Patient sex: M
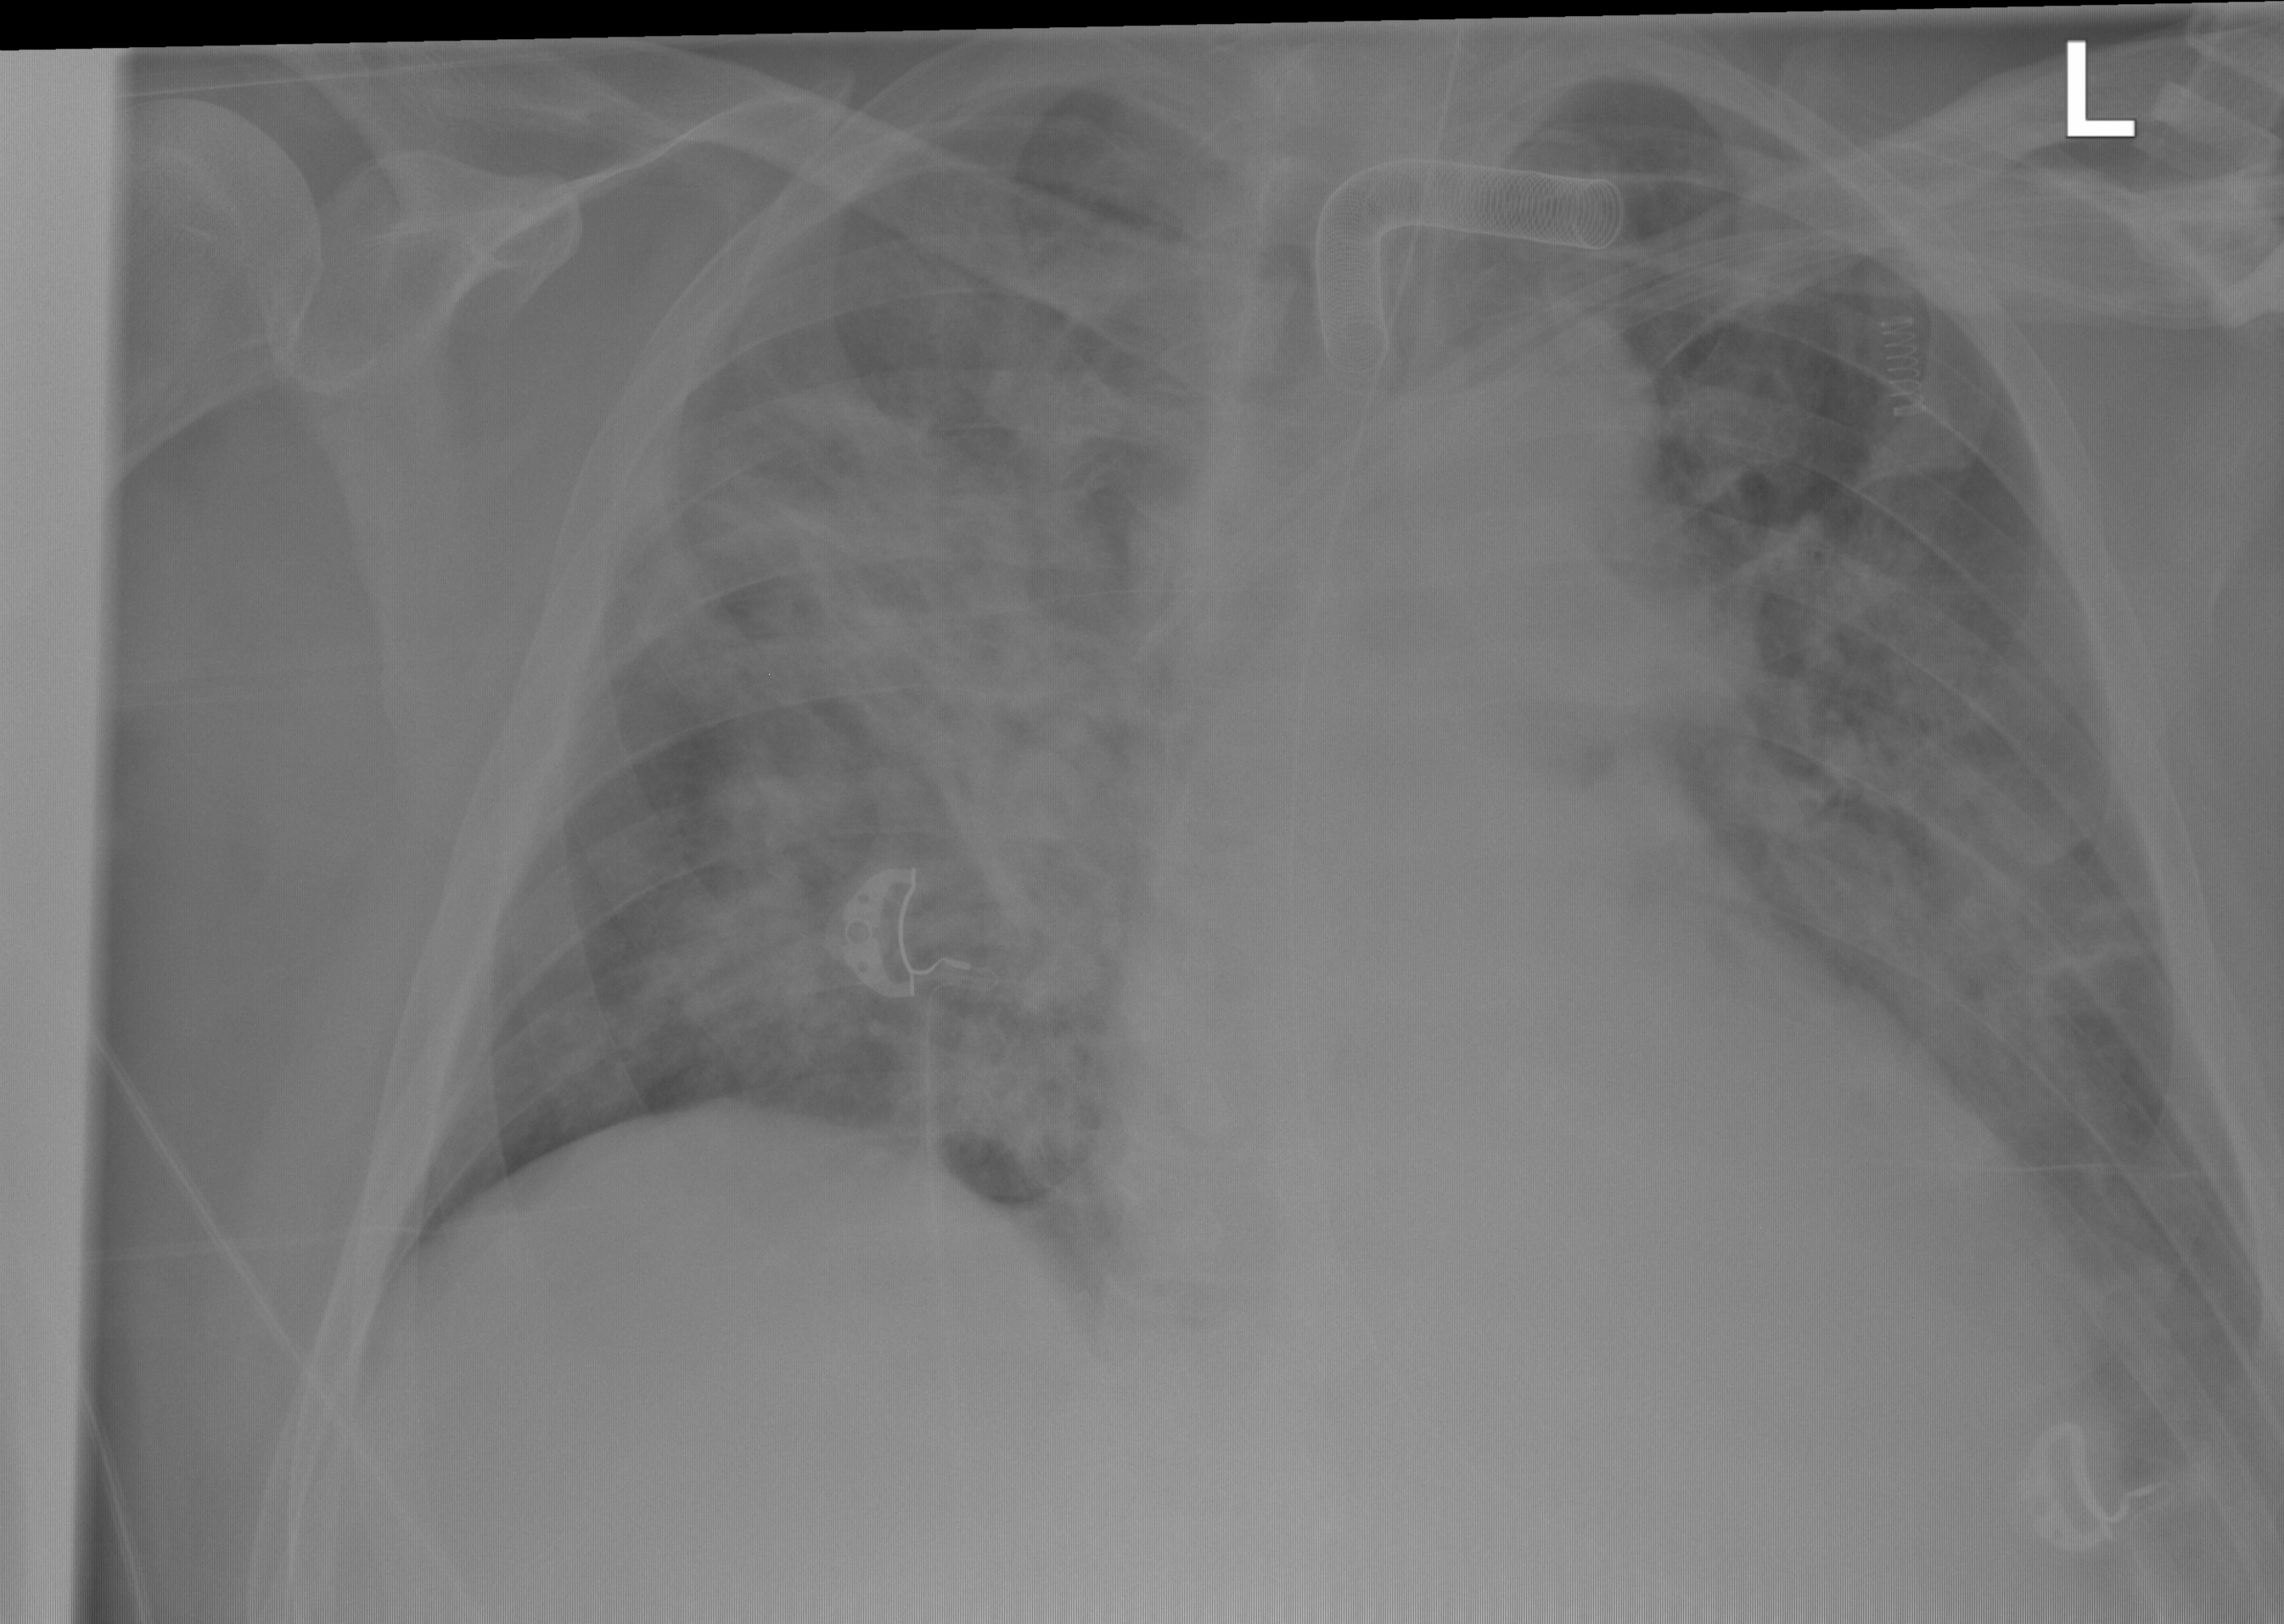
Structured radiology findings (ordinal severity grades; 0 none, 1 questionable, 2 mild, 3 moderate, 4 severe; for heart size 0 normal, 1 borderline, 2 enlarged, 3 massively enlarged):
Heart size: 0
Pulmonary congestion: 1
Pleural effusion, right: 0
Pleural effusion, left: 1
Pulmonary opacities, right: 3
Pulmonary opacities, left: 2
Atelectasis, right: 2
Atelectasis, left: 2